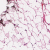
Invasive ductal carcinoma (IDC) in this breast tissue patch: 0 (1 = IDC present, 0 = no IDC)